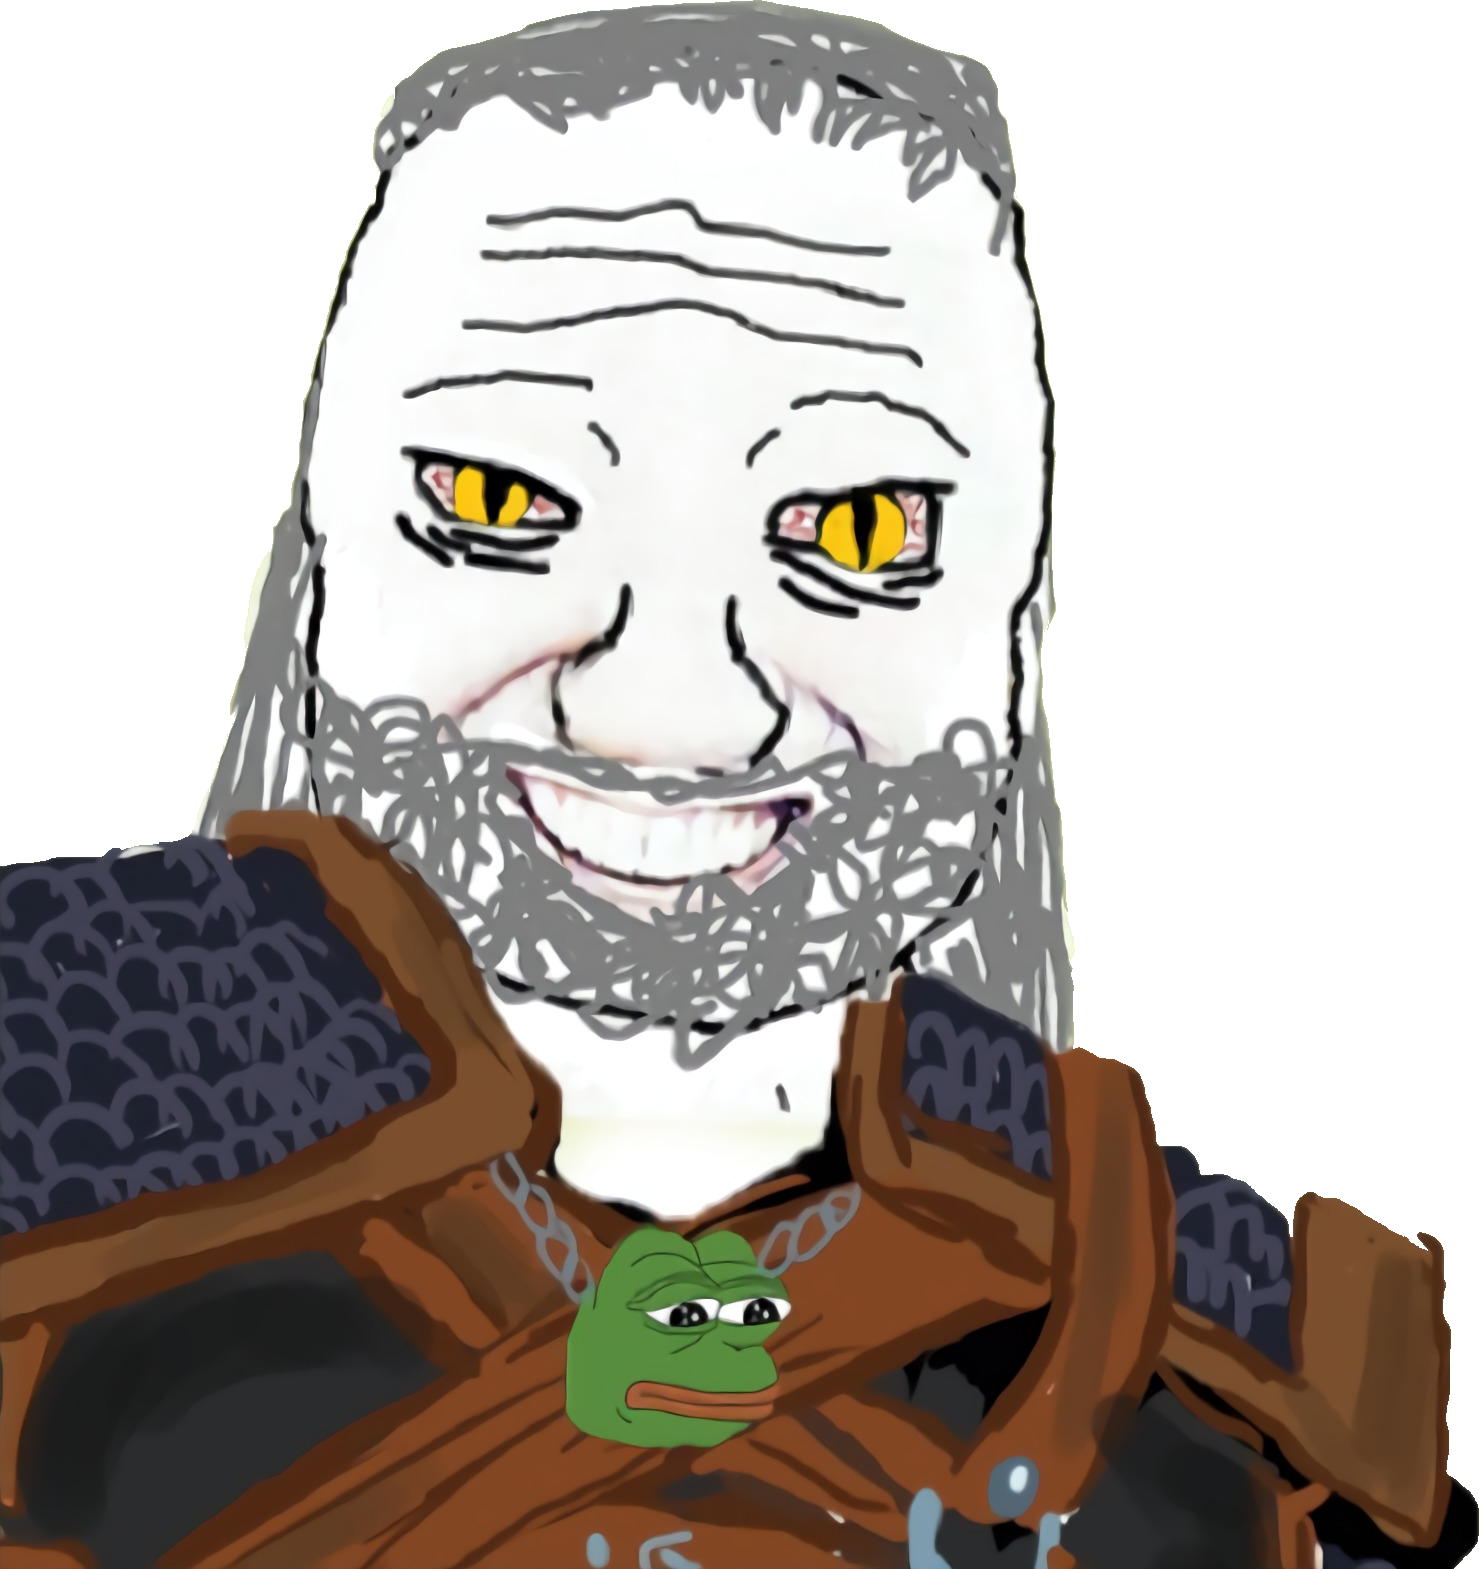
Label: 5_Coomer